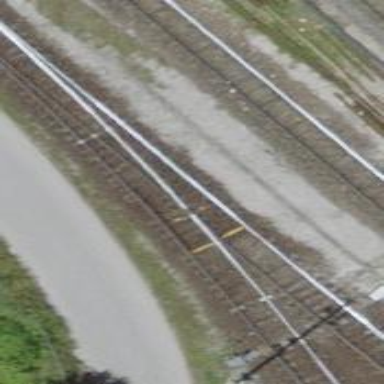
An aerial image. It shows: Single-track railway yard.